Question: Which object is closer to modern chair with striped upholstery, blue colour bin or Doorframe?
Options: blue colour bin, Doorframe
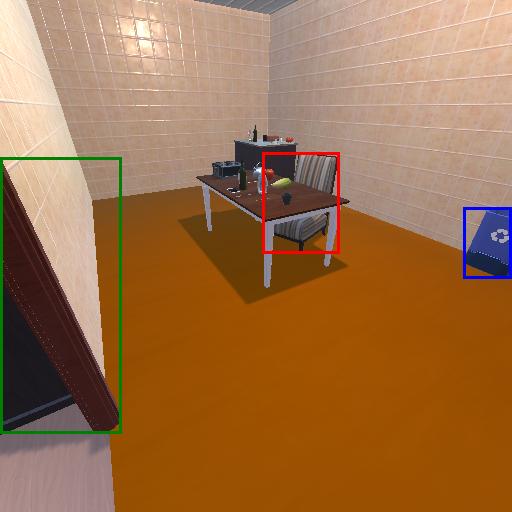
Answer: blue colour bin